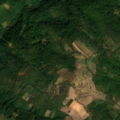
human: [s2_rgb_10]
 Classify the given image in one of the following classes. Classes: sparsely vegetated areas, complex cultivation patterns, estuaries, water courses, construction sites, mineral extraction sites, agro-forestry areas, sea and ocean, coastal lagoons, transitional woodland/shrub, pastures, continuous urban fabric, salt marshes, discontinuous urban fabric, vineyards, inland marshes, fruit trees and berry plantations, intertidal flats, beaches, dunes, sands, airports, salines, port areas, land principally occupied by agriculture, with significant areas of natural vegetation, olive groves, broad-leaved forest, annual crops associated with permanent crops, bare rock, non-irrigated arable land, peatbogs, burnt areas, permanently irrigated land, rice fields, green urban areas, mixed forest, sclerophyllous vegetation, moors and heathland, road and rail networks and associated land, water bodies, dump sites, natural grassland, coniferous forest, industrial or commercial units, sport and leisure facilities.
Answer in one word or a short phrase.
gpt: pastures, complex cultivation patterns, broad-leaved forest